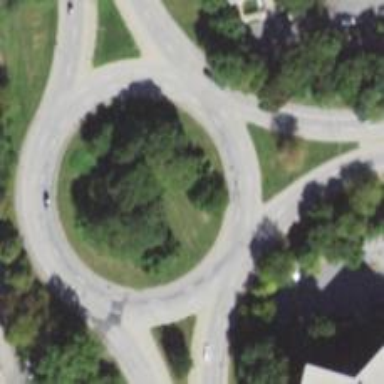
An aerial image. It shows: Secondary road around roundabout.